Field crop: tomato
Growth stage: 1
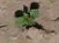
Species: solanum